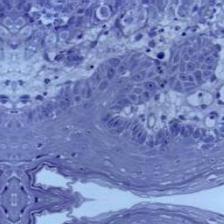
Diagnosis: Normal